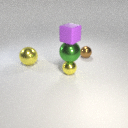
large yellow metal sphere to the left of small yellow metal sphere